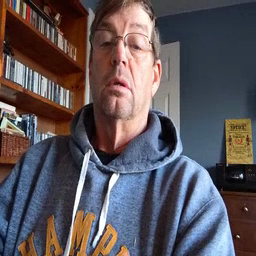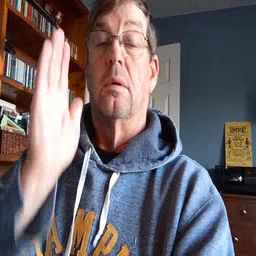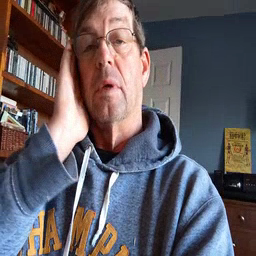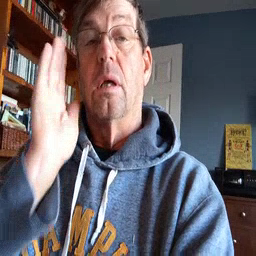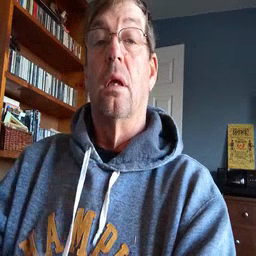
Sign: bed